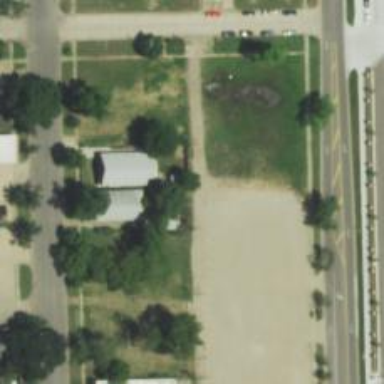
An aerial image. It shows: Alley classified as service road.